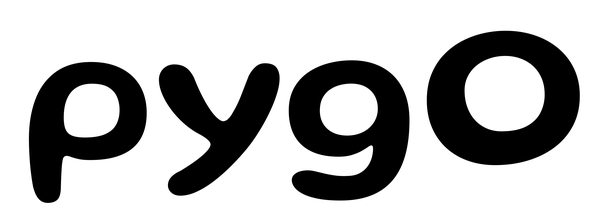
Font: Gluten_Medium